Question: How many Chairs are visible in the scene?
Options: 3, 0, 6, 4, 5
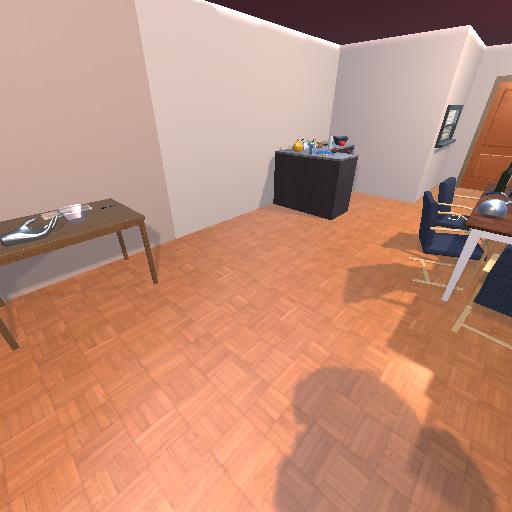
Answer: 3